Question: I have this code that allows users to enter chart parameters into some cells and dynamically create a chart. Many series (up to four) are allowed on two vertical (y) axis and one shared horizontal (x) axis. The chart is a mixture of columns and lines normally, and the data ranges are of varying length. I have this code that adds the series like so (I'll try to stick to what I believe is the relevant code)
'''
seriesCount = 1
If hasSeries1 = True Then
ActiveChart.SeriesCollection.NewSeries
ActiveChart.SeriesCollection(seriesCount).Name = .Cells(2, 6) & " " & axisside1
ActiveChart.SeriesCollection(seriesCount).ChartType = chartType1
ActiveChart.SeriesCollection(seriesCount).AxisGroup = axisgroup1
ActiveChart.SeriesCollection(seriesCount).Border.LineStyle = borderStyle1
ActiveChart.SeriesCollection(seriesCount).Border.Color = lineColor1
ActiveChart.SeriesCollection(seriesCount).Format.Line.Weight = lineWidth1
ActiveChart.SeriesCollection(seriesCount).Format.Fill.ForeColor.RGB = seriesColor1
ActiveChart.SeriesCollection(seriesCount).Format.Line.Visible = hasLine1
ActiveChart.SeriesCollection(seriesCount).XValues = dates1
ActiveChart.SeriesCollection(seriesCount).Values = dataset1
seriesCount = seriesCount + 1
End If
If hasSeries2 = True Then
ActiveChart.SeriesCollection.NewSeries
ActiveChart.SeriesCollection(seriesCount).Name = .Cells(3, 6) & " " & axisside2
ActiveChart.SeriesCollection(seriesCount).ChartType = chartType2
ActiveChart.SeriesCollection(seriesCount).AxisGroup = axisgroup2
ActiveChart.SeriesCollection(seriesCount).Border.LineStyle = borderStyle2
ActiveChart.SeriesCollection(seriesCount).Border.Color = lineColor2
ActiveChart.SeriesCollection(seriesCount).Format.Line.Weight = lineWidth2
ActiveChart.SeriesCollection(seriesCount).Format.Fill.ForeColor.RGB = seriesColor2
ActiveChart.SeriesCollection(seriesCount).Format.Line.Visible = hasLine2
ActiveChart.SeriesCollection(seriesCount).XValues = dates2
ActiveChart.SeriesCollection(seriesCount).Values = dataset2
seriesCount = seriesCount + 1
End If
If hasSeries3 = True Then
ActiveChart.SeriesCollection.NewSeries
ActiveChart.SeriesCollection(seriesCount).Name = .Cells(4, 6) & " " & axisside3
ActiveChart.SeriesCollection(seriesCount).ChartType = chartType3
ActiveChart.SeriesCollection(seriesCount).AxisGroup = axisgroup3
ActiveChart.SeriesCollection(seriesCount).Border.LineStyle = borderStyle3
ActiveChart.SeriesCollection(seriesCount).Border.Color = lineColor3
ActiveChart.SeriesCollection(seriesCount).Format.Line.Weight = lineWidth3
ActiveChart.SeriesCollection(seriesCount).Format.Fill.ForeColor.RGB = seriesColor3
ActiveChart.SeriesCollection(seriesCount).Format.Line.Visible = hasLine3
ActiveChart.SeriesCollection(seriesCount).XValues = dates3
ActiveChart.SeriesCollection(seriesCount).Values = dataset3
seriesCount = seriesCount + 1
End If
If hasSeries4 = True Then
ActiveChart.SeriesCollection.NewSeries
ActiveChart.SeriesCollection(seriesCount).Name = .Cells(5, 6) & " " & axisside4
ActiveChart.SeriesCollection(seriesCount).ChartType = chartType4
ActiveChart.SeriesCollection(seriesCount).AxisGroup = axisgroup4
ActiveChart.SeriesCollection(seriesCount).Border.LineStyle = borderStyle4
ActiveChart.SeriesCollection(seriesCount).Border.Color = lineColor4
ActiveChart.SeriesCollection(seriesCount).Format.Line.Weight = lineWidth4
ActiveChart.SeriesCollection(seriesCount).Format.Fill.ForeColor.RGB = seriesColor4
ActiveChart.SeriesCollection(seriesCount).Format.Line.Visible = hasLine4
ActiveChart.SeriesCollection(seriesCount).XValues = dates4
ActiveChart.SeriesCollection(seriesCount).Values = dataset4
End If
'''
Here is the problem: the chart only displays part of the data it is supposed to. When I right-click on the data series, hit 'Select Data' and choose 'Edit', the correct series (both x and y) become highlighted, but what is being shown is a truncated subset of what should be there.
Here is a sample of what I'm seeing

Here is some of the data for the light blue column
'''
12/30/2005 307%
1/31/2006 302%
2/28/2006 248%
3/31/2006 262%
4/28/2006 285%
5/31/2006 256%
... ...
... ...
... ...
6/30/2014 147%
'''
Notice how this data should be showing on the chart beginning at 12/30/2005, but it's starting at 11/30/2013 instead (though the values appear to be correct, 307%, 302%, etc.). It is almost as though excel is forcing the 2nd and 3rd data series to be the same length as the first one. The first one is charting correctly.
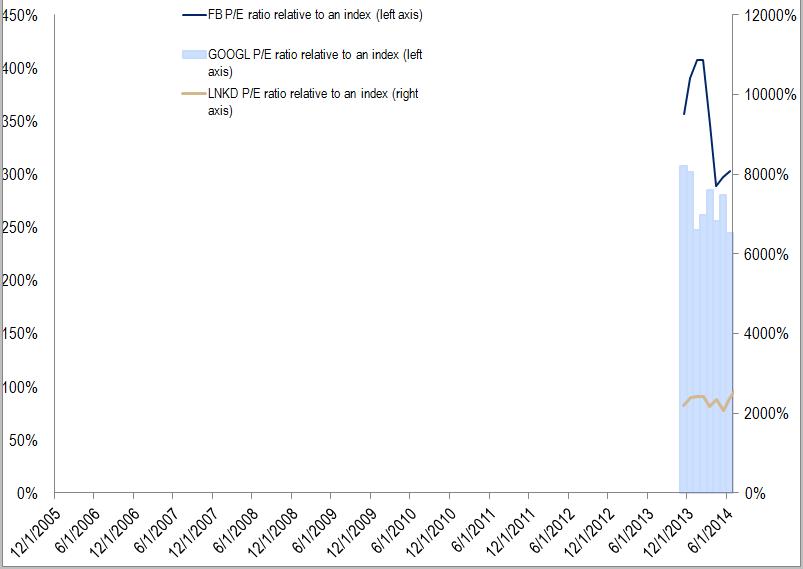
Answer: I think you're not using a XY chart, thus you must have the same (Xvalues = dates for you) for every series. That means that you need to create a unique -set containing all the dates and assign it (as Xvalues) to the first serie.